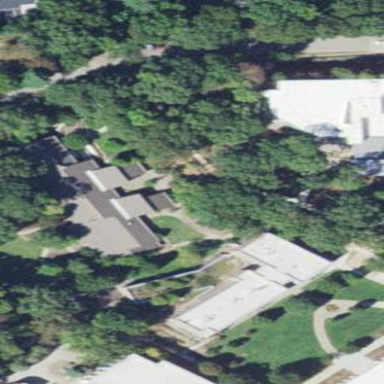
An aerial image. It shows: University building.